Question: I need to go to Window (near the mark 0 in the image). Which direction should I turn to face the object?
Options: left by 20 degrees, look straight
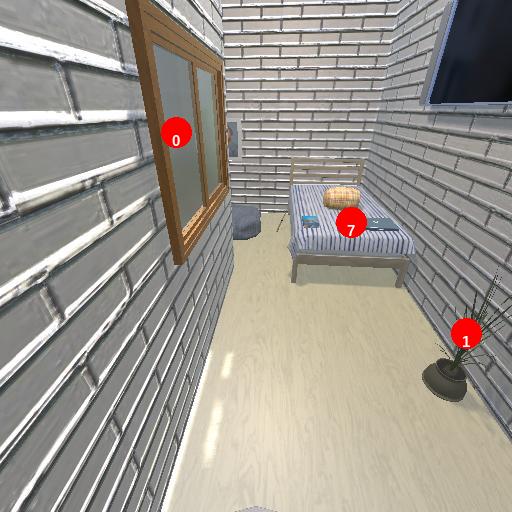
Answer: left by 20 degrees